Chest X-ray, PA view. Patient: 49 years old, sex F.
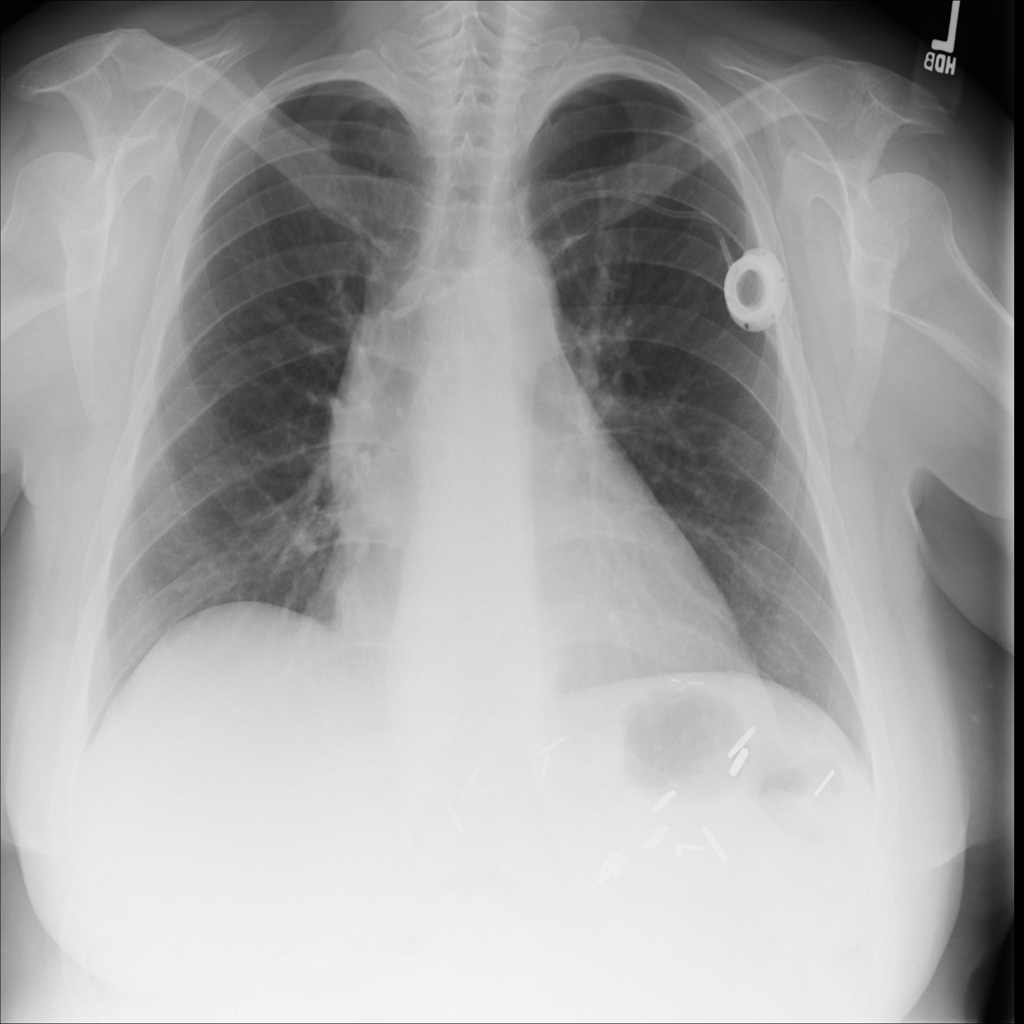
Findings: No Finding